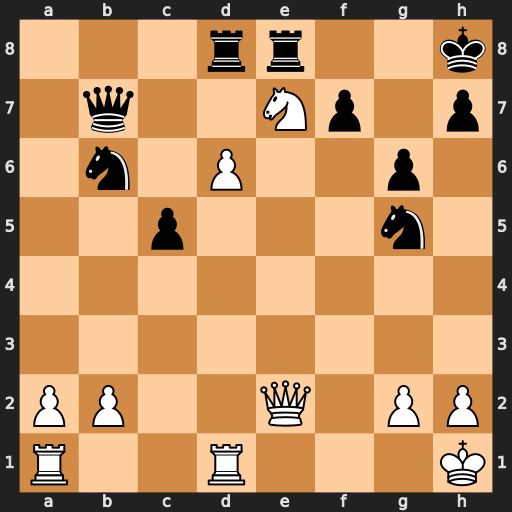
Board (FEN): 3rr2k/1q2Np1p/1n1P2p1/2p3n1/8/8/PP2Q1PP/R2R3K
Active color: w
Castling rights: -
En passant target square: -
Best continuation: Qe5+ f6 Qxf6#